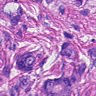
Metastatic tissue present: yes